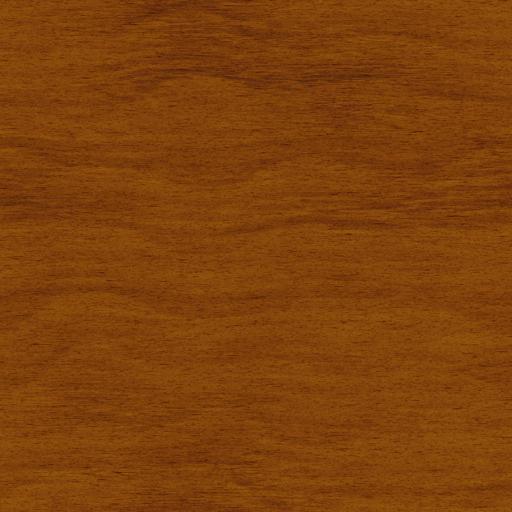
Tags: brown clean fine orange smooth wood wooden